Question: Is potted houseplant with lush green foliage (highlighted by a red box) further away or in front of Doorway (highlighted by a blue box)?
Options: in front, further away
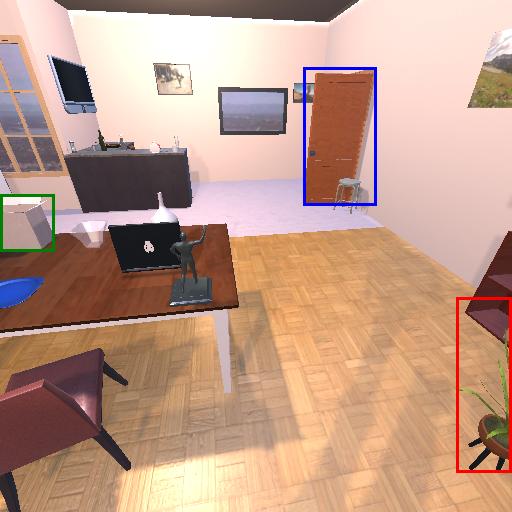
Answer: in front